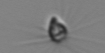
Label: Calciopappus